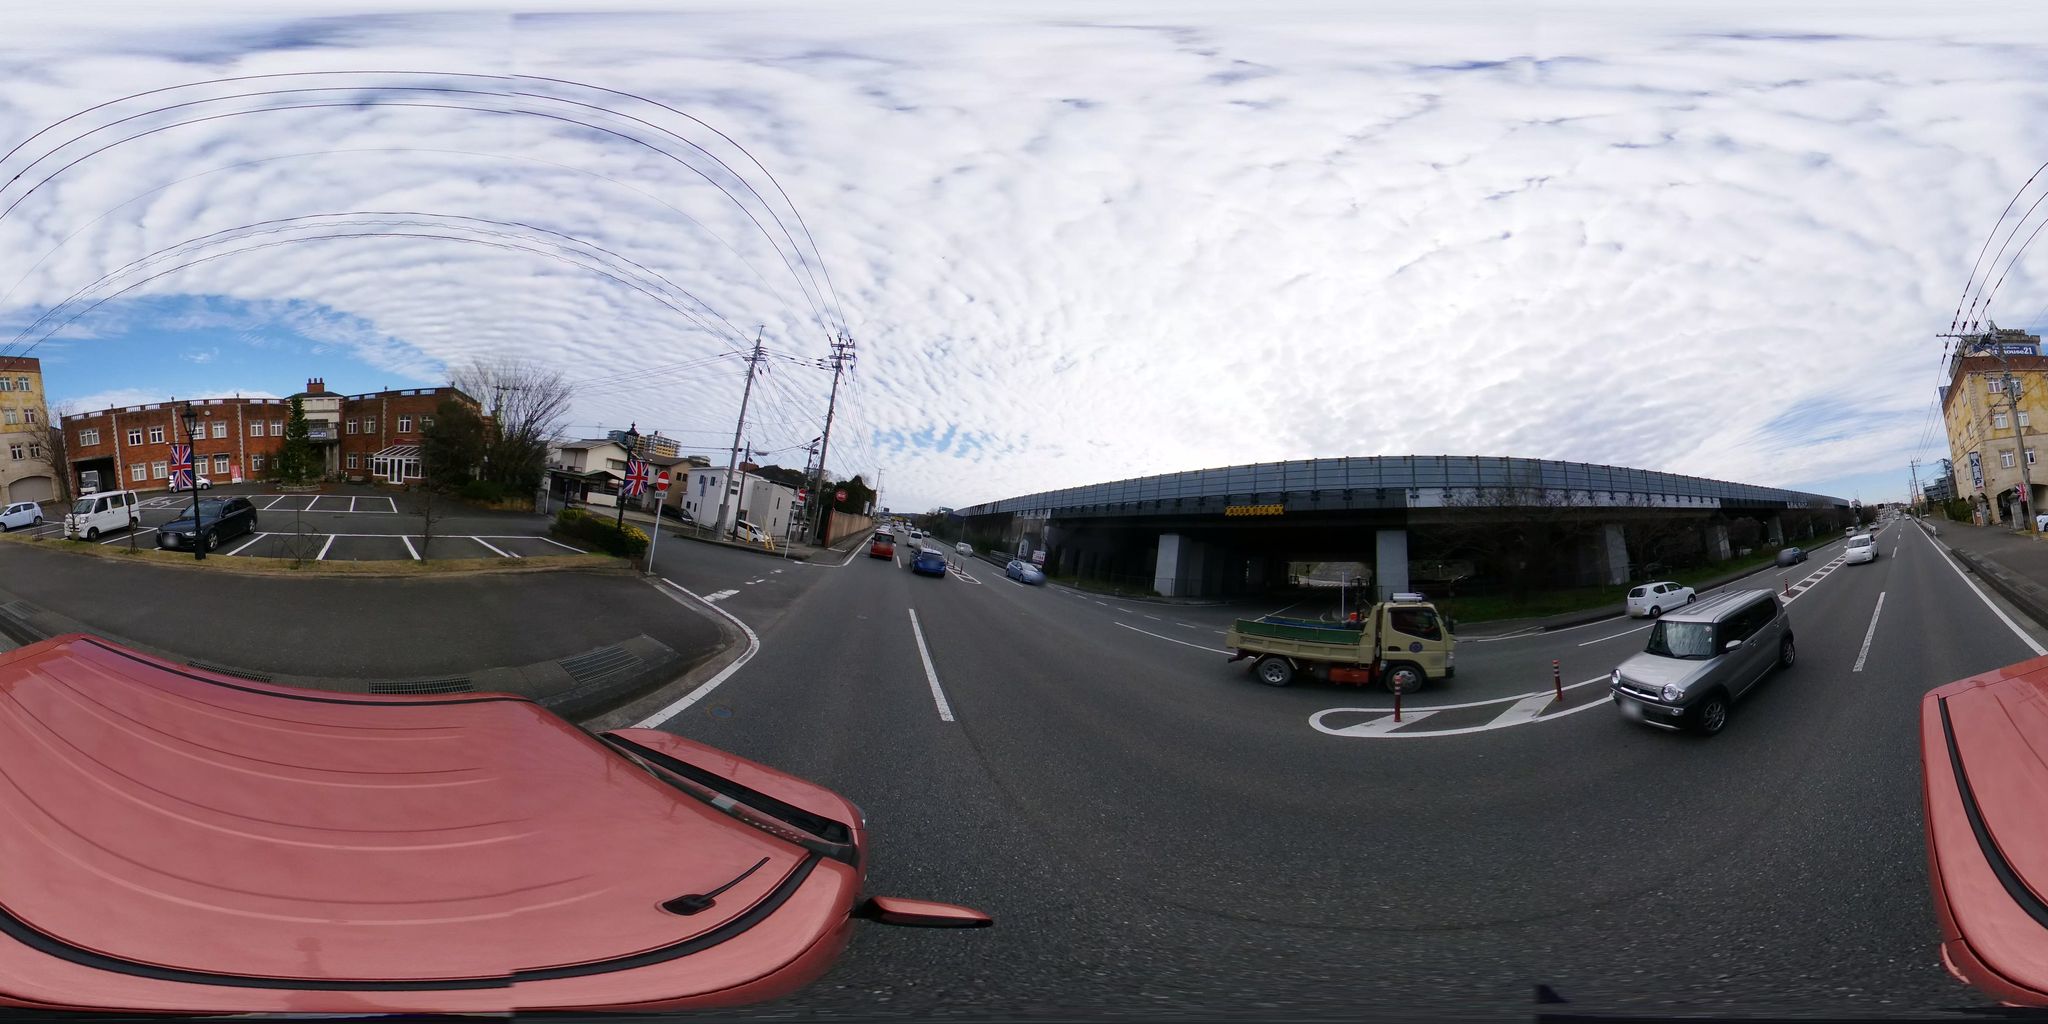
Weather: cloudy
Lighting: day
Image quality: slightly poor
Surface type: cycling surface
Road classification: primary
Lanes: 2.0
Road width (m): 5.0
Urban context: urban centre
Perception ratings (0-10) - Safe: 2.03, Lively: 7.95, Beautiful: 4.8, Boring: 4.09, Depressing: 6.21, Wealthy: 3.38